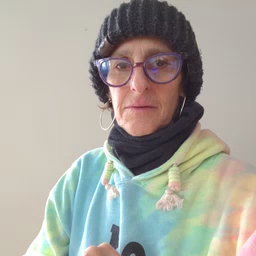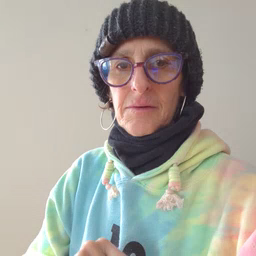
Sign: moon